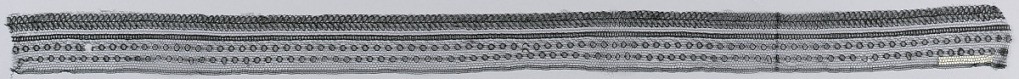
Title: Edging
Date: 19th century
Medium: cotton Technique: machine made
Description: Black cotton lace edging; horizontal repeat of circular and oval motifs.